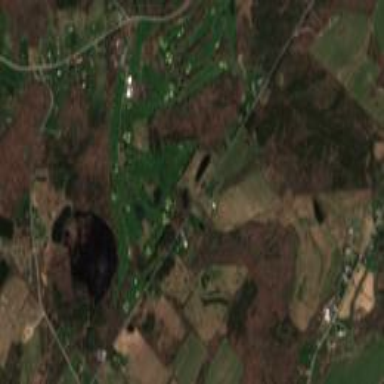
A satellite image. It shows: Golf course.